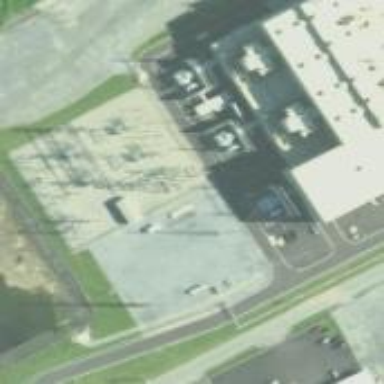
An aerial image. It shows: Power substation enclosed by fence.